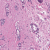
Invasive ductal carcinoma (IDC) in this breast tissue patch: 1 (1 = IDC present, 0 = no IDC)